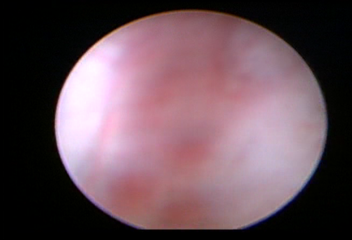
Modality: WLC
Class: Normal mucosa
Bladder cancer association: No